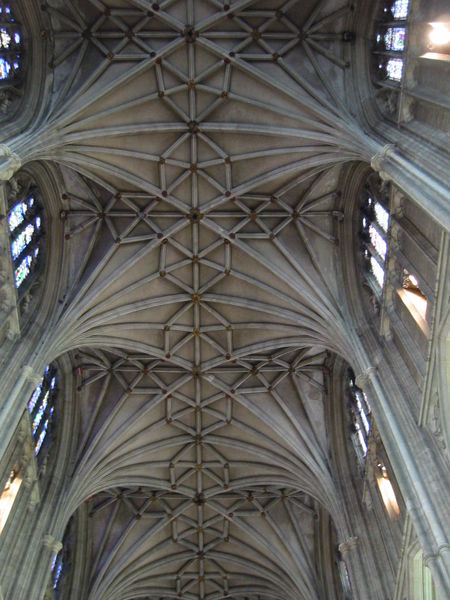
Titel: Kathedrale von Canterbury
Standort: Canterbury, Kathedrale (EU - GB)
Schlagwörter: kämpfer, weiß, fenster, glas, licht, marmor, pfeiler, säule, säulen, dach, fächer, muster, ornament, architektur, stein, kirche, decke, england, gotik, bogen, farbe, backstein, kuppel, verzierung, stuck, hoch, foto, fotografie, bögen, symetrie, gang, gewölbe, dom, rippen, kapitelle, kathedrale, langhaus, kapitell, kreuzrippen, mittelschiff, buntglas, dienste, glasfenster, gotisch, kreuzgewölbe, rippengewölbe, kassetten, lich, gips, empor, streben, osten, ziegelstein, sakralarchitektur, kirchenfenster, sterngewölbe, strebebögen